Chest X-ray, PA view. Patient: 45 years old, sex M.
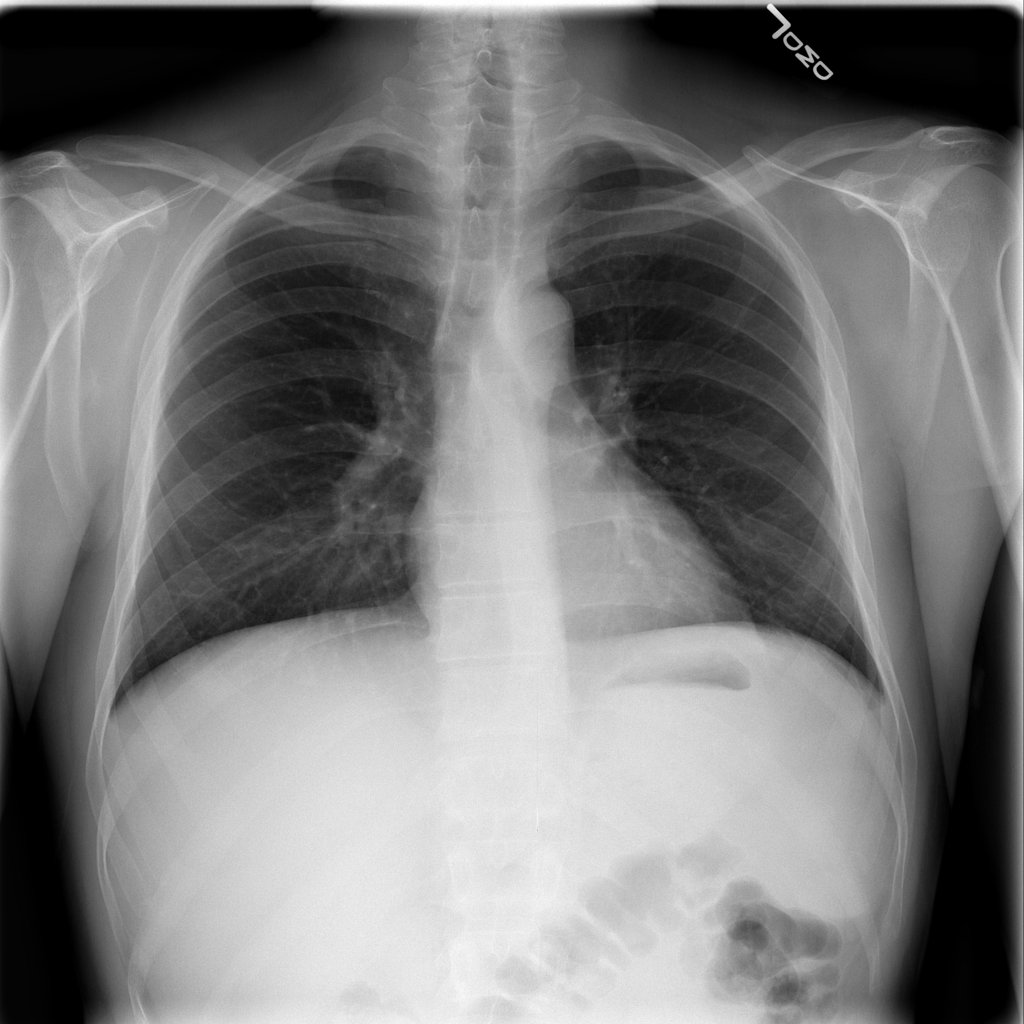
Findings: Infiltration